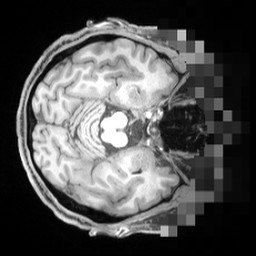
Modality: T1w
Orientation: axial
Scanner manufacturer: siemens
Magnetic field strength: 3 T
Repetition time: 2.55 s